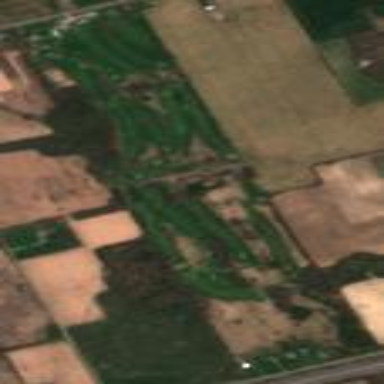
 place for golfing and leisure activities."